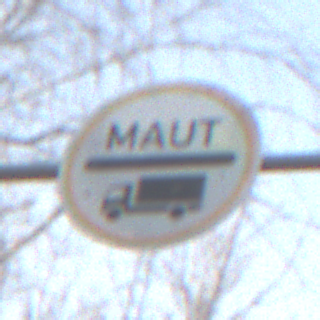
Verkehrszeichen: Mautpflicht
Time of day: MorningAfternoon
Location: Outdoor (Nature)
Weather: Clear
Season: Winter
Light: Natural